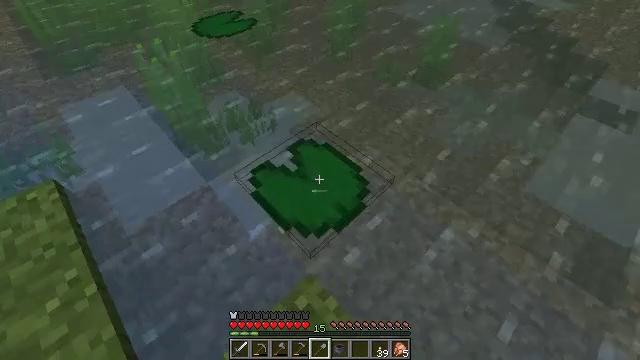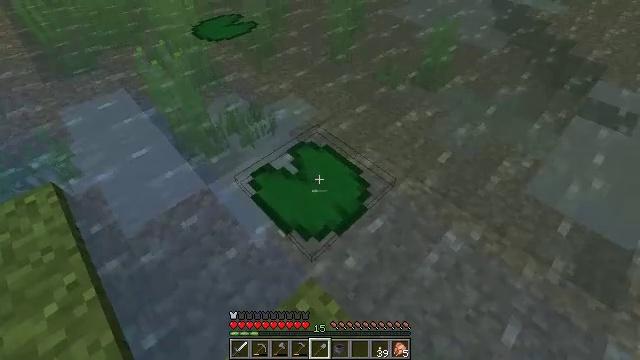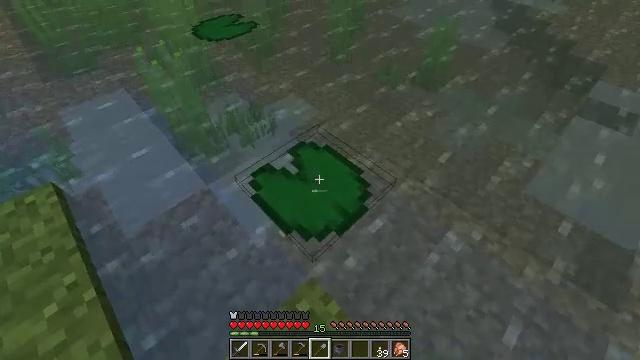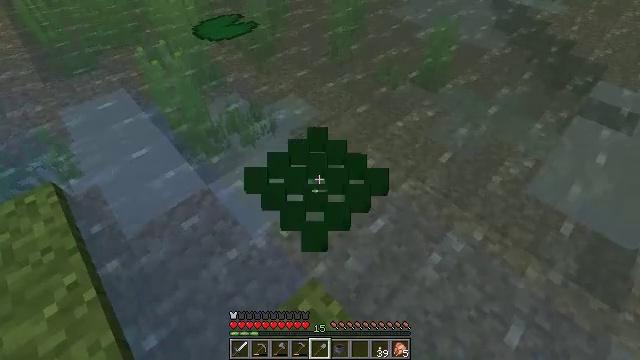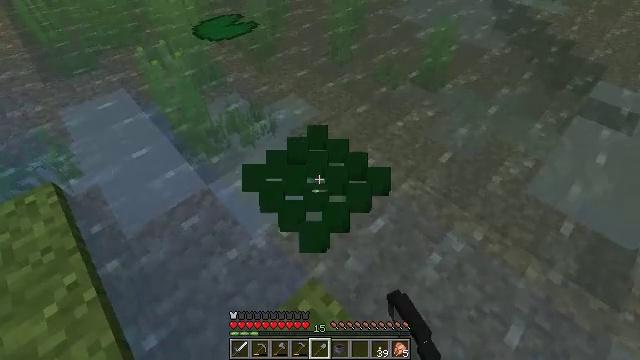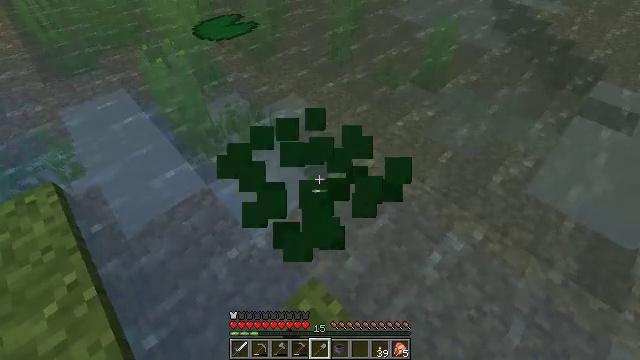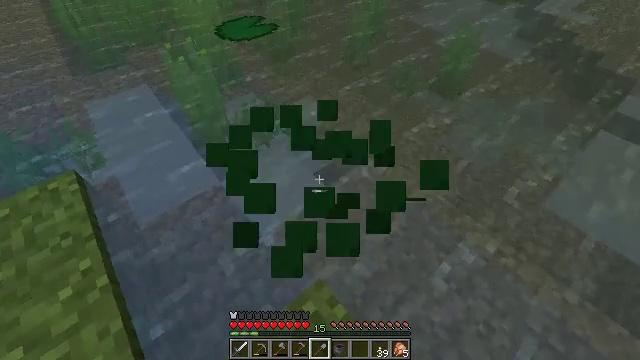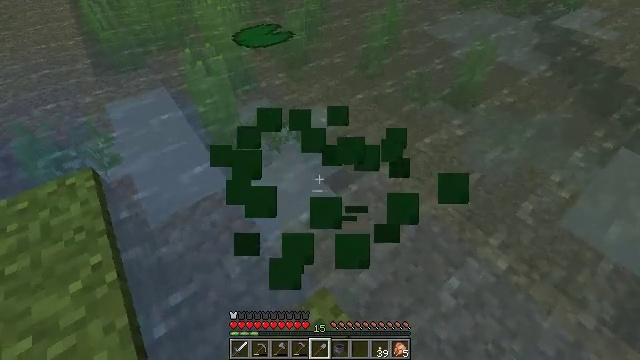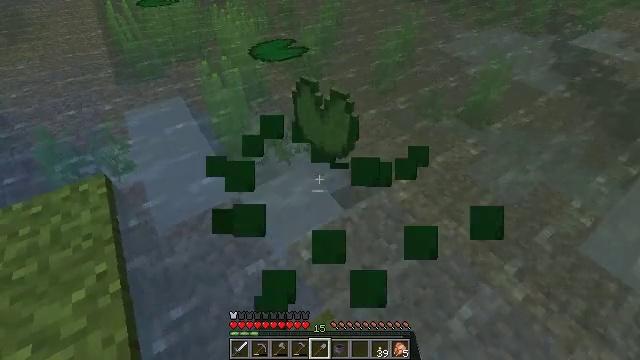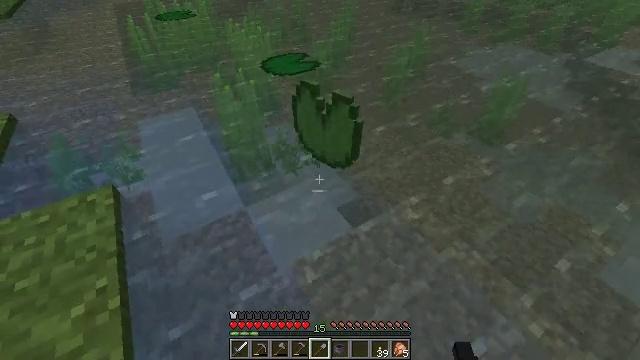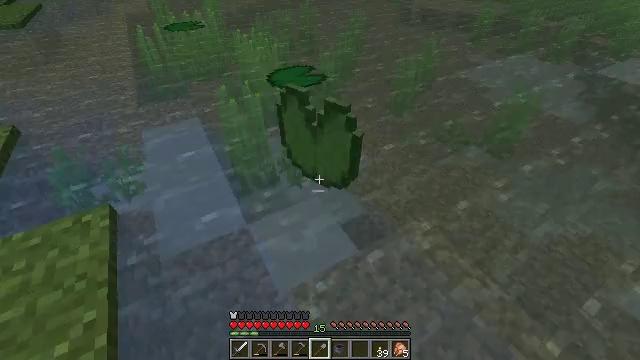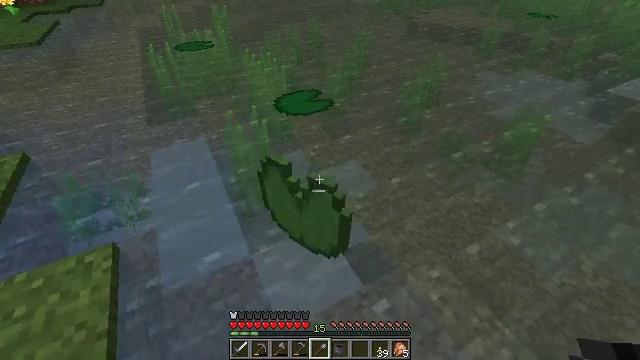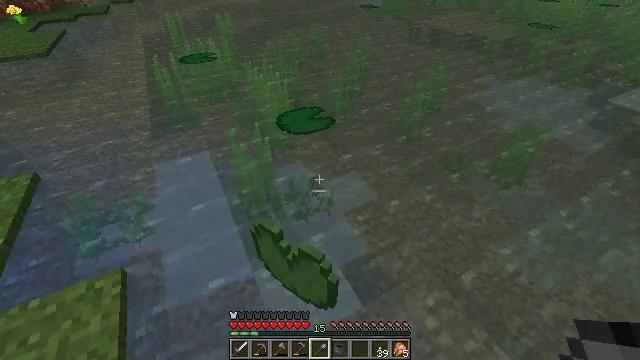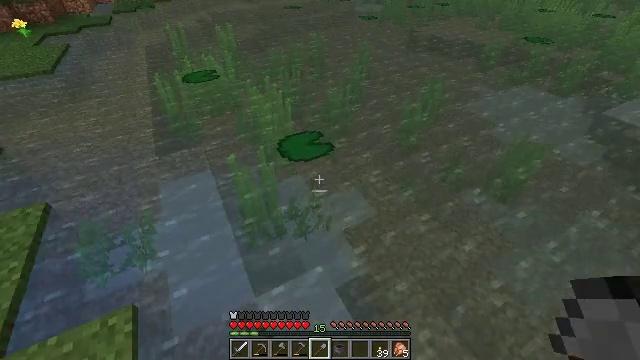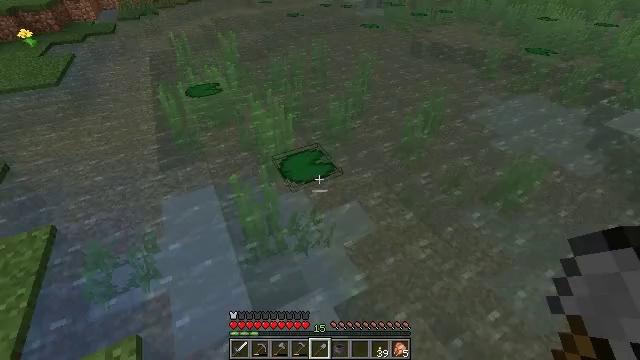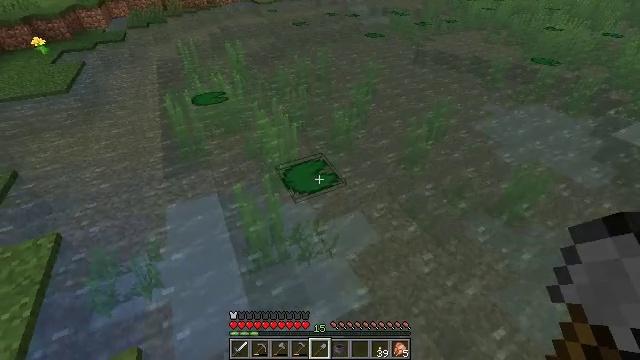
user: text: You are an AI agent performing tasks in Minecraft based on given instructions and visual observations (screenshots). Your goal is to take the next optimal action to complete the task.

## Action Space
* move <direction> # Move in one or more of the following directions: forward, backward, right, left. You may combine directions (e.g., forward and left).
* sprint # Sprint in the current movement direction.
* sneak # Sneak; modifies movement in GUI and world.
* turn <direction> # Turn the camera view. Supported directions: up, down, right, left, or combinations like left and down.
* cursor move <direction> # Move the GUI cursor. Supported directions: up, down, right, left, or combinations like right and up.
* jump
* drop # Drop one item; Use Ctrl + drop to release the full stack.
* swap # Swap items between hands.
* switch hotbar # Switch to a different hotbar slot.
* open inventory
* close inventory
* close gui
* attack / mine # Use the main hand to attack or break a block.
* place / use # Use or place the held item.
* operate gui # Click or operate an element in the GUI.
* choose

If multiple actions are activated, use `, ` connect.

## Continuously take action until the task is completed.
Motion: motion action
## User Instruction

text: Remove the lily pad floating on water.
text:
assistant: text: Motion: no_op
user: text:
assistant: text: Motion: no_op
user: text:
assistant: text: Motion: attack / mine
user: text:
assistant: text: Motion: attack / mine
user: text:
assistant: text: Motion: attack / mine
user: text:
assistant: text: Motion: turn left
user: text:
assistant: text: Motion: turn left and up
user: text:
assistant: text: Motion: move forward, turn left and up
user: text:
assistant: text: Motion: move forward, turn left and up
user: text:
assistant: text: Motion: move forward, turn left and up
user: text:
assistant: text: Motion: move forward, turn left and up, jump
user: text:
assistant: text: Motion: move forward, jump
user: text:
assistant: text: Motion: move forward, jump
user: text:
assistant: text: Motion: move forward, jump
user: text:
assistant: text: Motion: move forward, turn left and up, jump
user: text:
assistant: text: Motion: move forward, turn left and up, jump
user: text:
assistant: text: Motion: move forward, turn up
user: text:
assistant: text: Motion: move forward
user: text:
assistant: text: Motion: move forward
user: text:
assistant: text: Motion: move forward
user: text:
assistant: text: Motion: move forward, attack / mine
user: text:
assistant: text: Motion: move forward, attack / mine
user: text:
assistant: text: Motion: move forward, turn left and up, attack / mine
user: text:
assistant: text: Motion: move forward, turn left and up
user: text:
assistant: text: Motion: move forward, turn up
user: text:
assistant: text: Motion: no_op